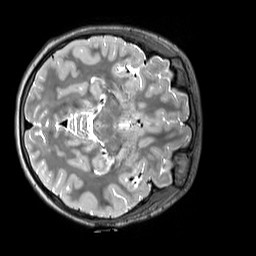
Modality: T2w
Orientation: axial
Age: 11
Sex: female
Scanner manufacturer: siemens
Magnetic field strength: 3 T
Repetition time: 3.2 s
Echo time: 0.408 s